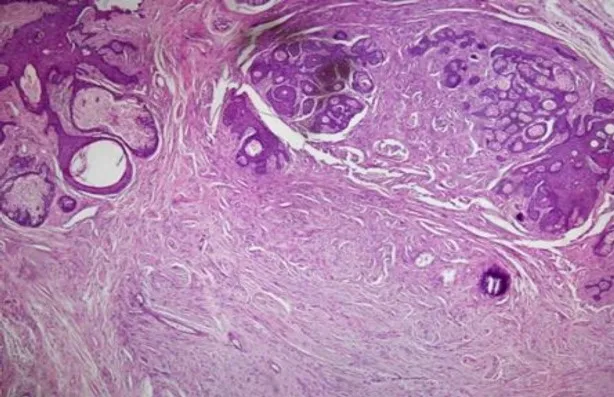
Distorted and hyperplastic pilosebaceous units with prominent sebaceous glands. H&E staining of epithelial and mesenchymal components.
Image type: pathology (h&e)